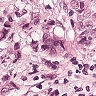
Metastatic tissue present: yes